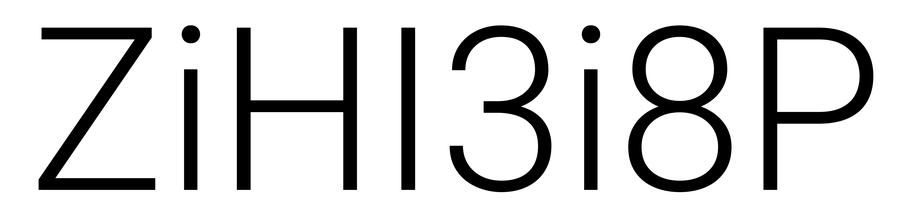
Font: Roboto_Light